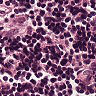
Metastatic tissue present: no